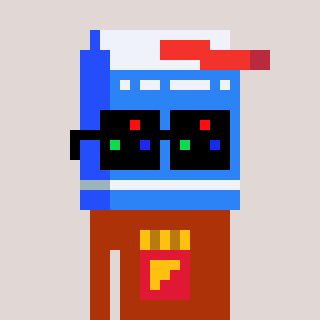
a pixel art character with square black sunglasses, a milk-shaped head and a hotbrown-colored body on a warm background